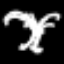
Label: palm tree